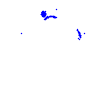
Particle: proton